Question: I am using tabcontainer in my project having two tabs as English and Spanish.
Tabs are as follows:

As we can see in pic, default active tab set is spanish.
I wanted it to be English.
For that i made following code:
'tcQuestion.ActiveTabIndex = "1"' this i written on pageload, as well ,
in aspx: '<asp:TabContainer ID="tcQuestion" runat="server" ActiveTabIndex="1" Width="90%">' i added 'ActiveTabIndex="1"'
But as we can see in pic, no difference with this code. Default selection is spanish only.
For more clarity i would like to share whole code for tab container:
'''
<asp:TabContainer ID="tcQuestion" runat="server" ActiveTabIndex="1" Width="90%" >
<asp:TabPanel runat="server" HeaderText="English" ID="English" >
<ContentTemplate>
<table align="center" width="90%">
<tr>
<td align="center" class="Heading" colspan="2" valign="top" >
<asp:Label ID="lblEnglish" Text="Add Question" runat="server" ></asp:Label>
</td>
</tr>
<tr>
<td align="right" class="NormalText" width="40%" valign="top" >
Question :
</td>
<td align="left">
<asp:TextBox ID="txtEnglishQuestion" runat="server" CssClass="ThinTextBox" Rows="7" Columns="35"
TextMode="MultiLine"></asp:TextBox>
</td>
</tr>
</table>
</ContentTemplate>
</asp:TabPanel>
<asp:TabPanel ID="TabPanel2" runat="server" HeaderText="Spanish" >
<ContentTemplate>
<table align="center" width="90%">
<tr>
<td align="center" class="Heading" colspan="2" valign="top" >
Add Question
</td>
</tr>
<tr>
<td align="right" class="NormalText" width="40%" valign="top" >
Question :
</td>
<td align="left">
<asp:TextBox ID="txtQuestionSpanish" runat="server" CssClass="ThinTextBox" Rows="7" Columns="35"
TextMode="MultiLine"></asp:TextBox>
</td>
</tr>
</table>
</ContentTemplate>
</asp:TabPanel>
</asp:TabContainer>
'''
note : Programming language does not matters to me (wheather its c# or vb.net)
Please help me.
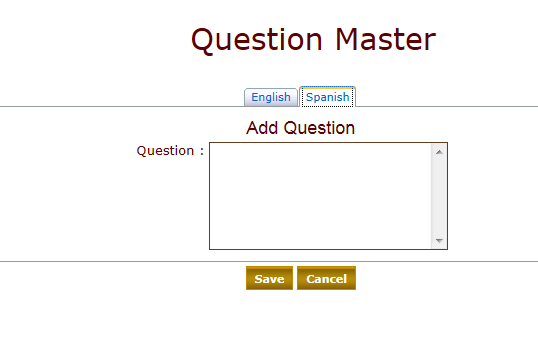
Answer: You need to set tab index to zero (0).
'''
tcQuestion.ActiveTabIndex = 0
'''